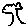
Label: tree